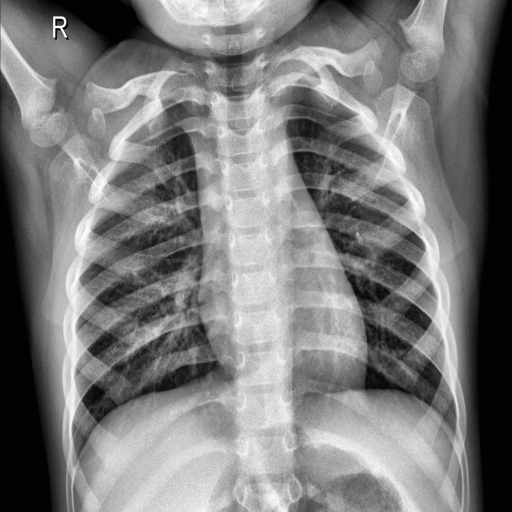
Finding: NORMAL